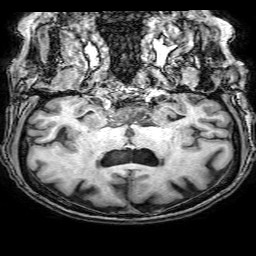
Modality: T1w
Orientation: sagittal
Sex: male
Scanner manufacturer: philips
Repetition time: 0.00819 s
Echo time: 0.00375 s